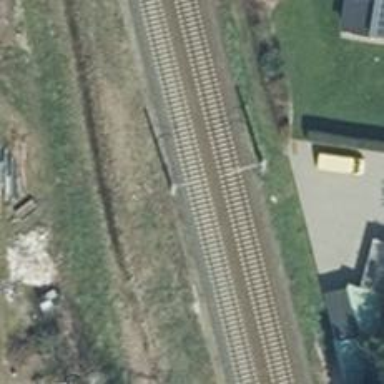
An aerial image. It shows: Milestone along the railway track with catenary mast.